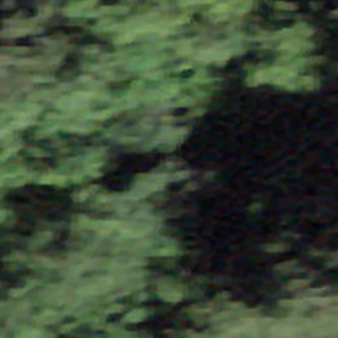
Label: other